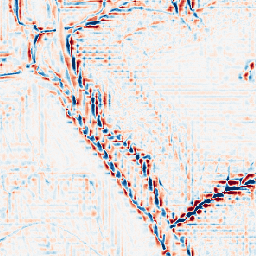
Category: wavelet
Decomposition family: wavelet_dwt
Decomposition parameters: wavelet: db2
level: 3
Upsampling method: sinc_hamming
Upsampling parameters: scale: 4
kernel_size: 16
Upsampling scale: 4